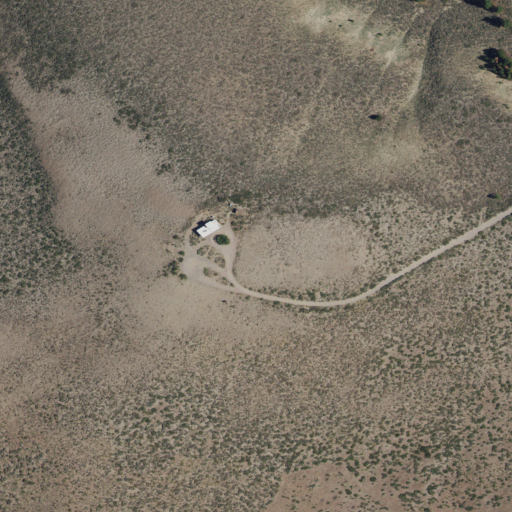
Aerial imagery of mountain in California named Bald Mountain containing shrub, grassland, and low intensity development